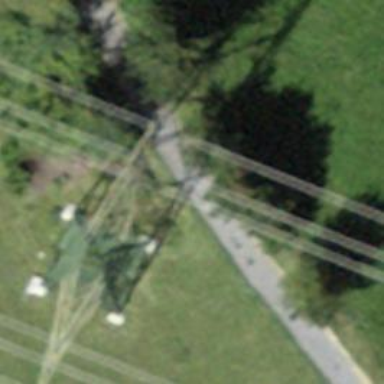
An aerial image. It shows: Power tower.